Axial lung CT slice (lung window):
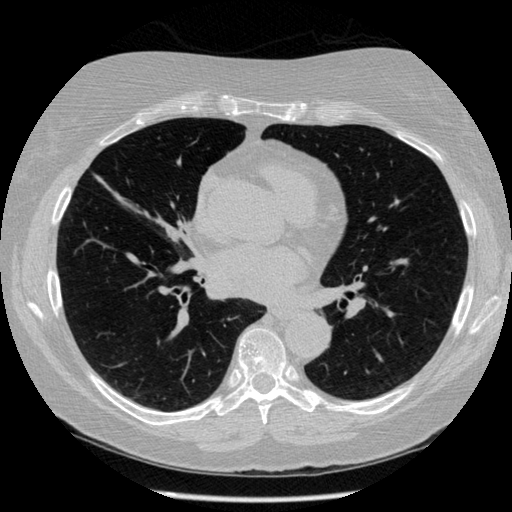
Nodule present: no